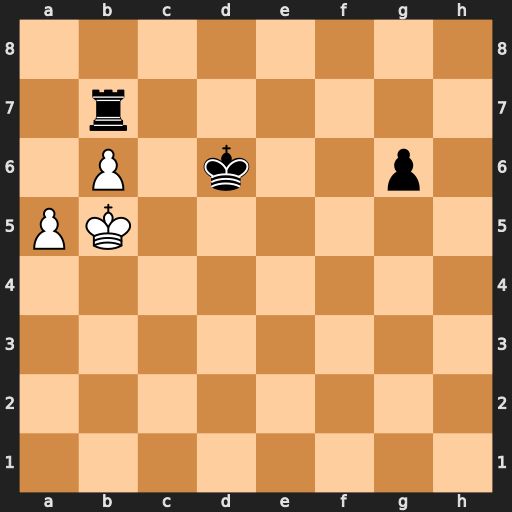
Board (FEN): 8/1r6/1P1k2p1/PK6/8/8/8/8
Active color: w
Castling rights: -
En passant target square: -
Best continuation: a6 Re7 a7